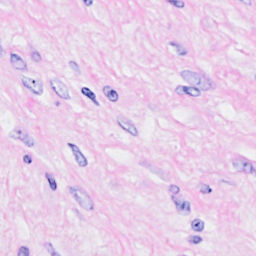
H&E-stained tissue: Breast